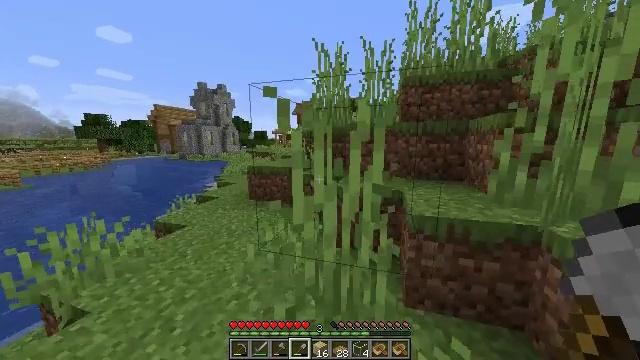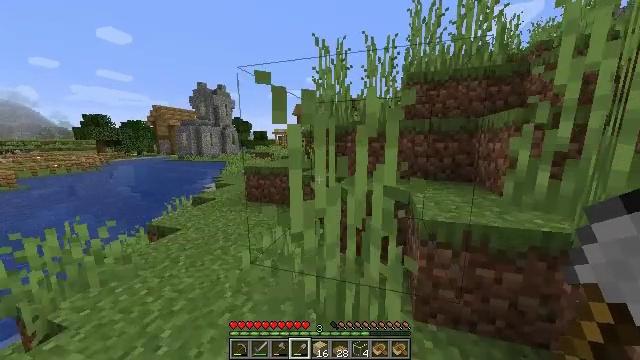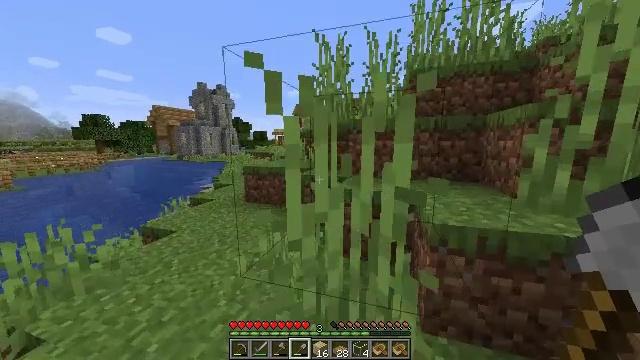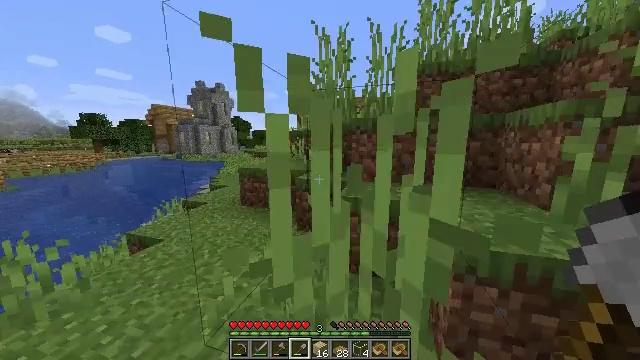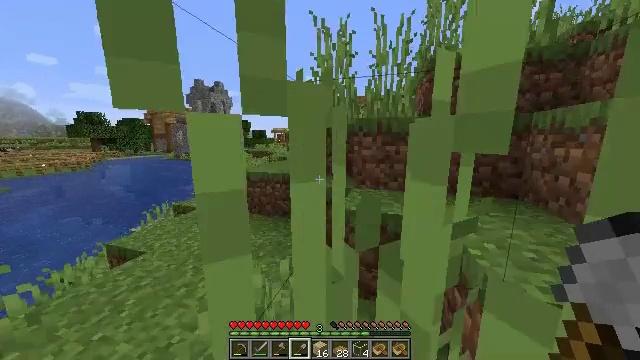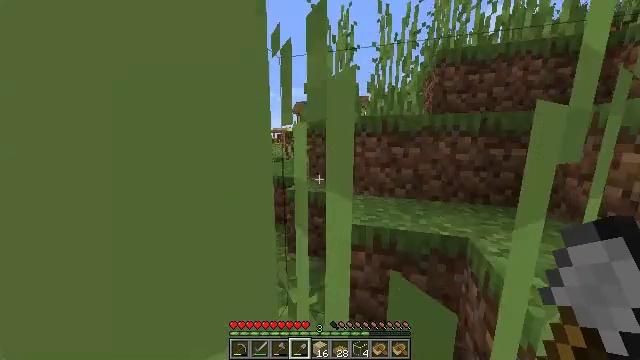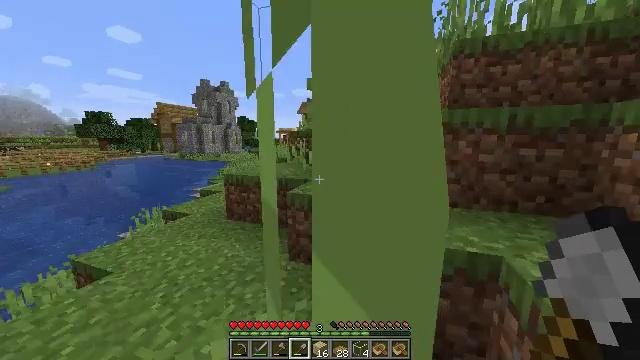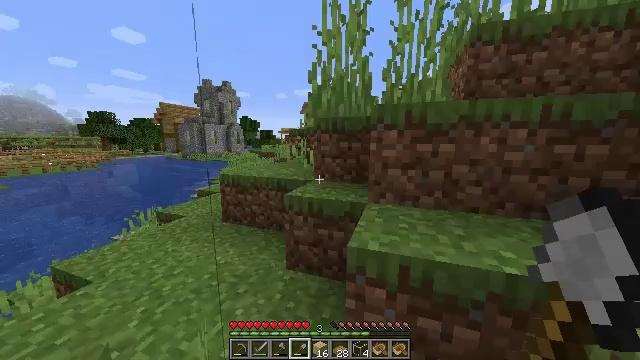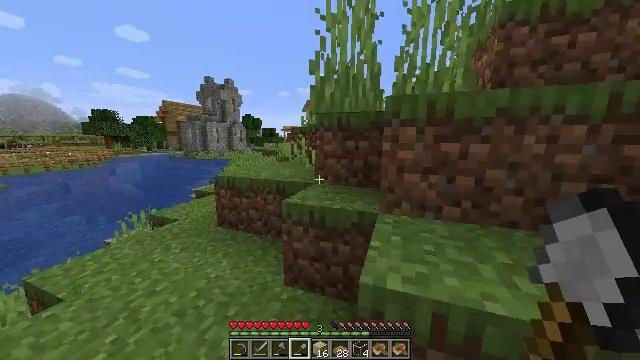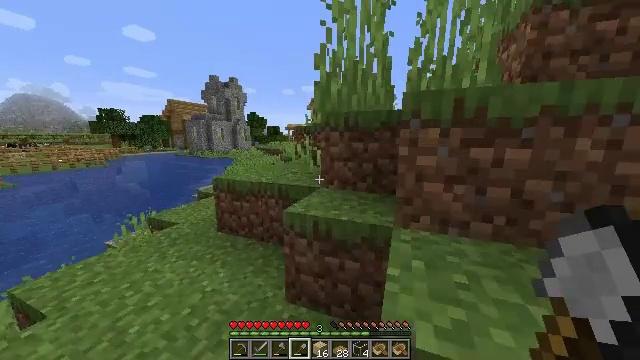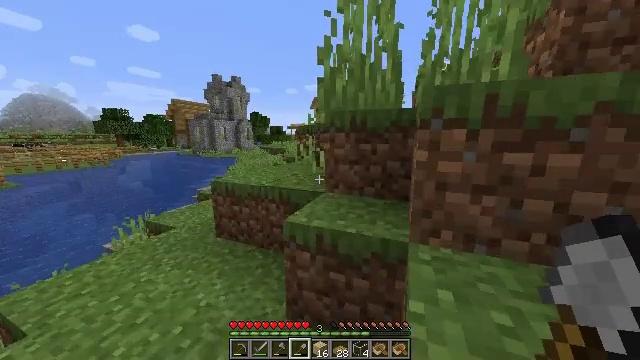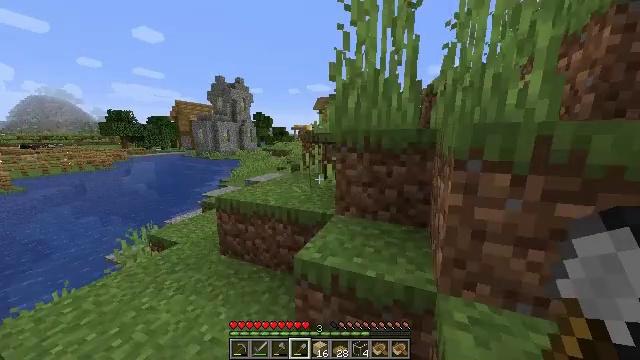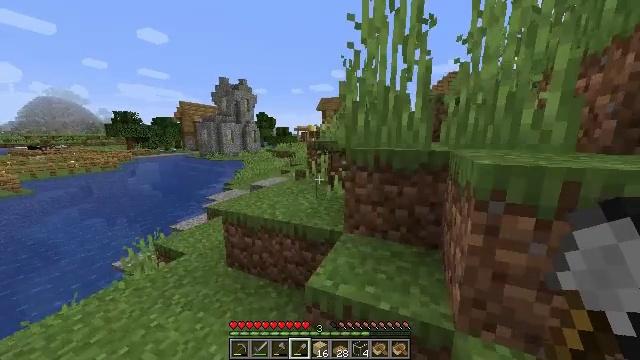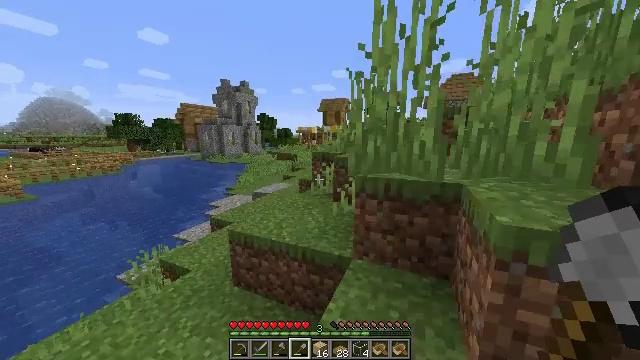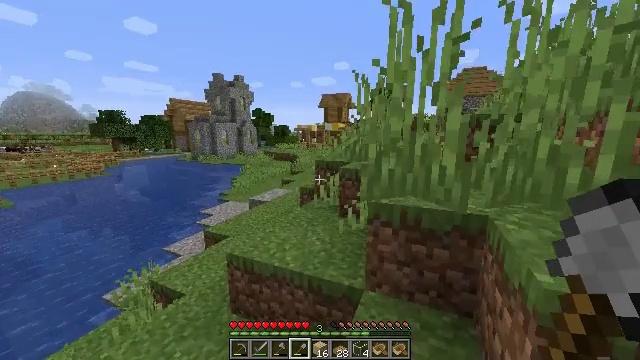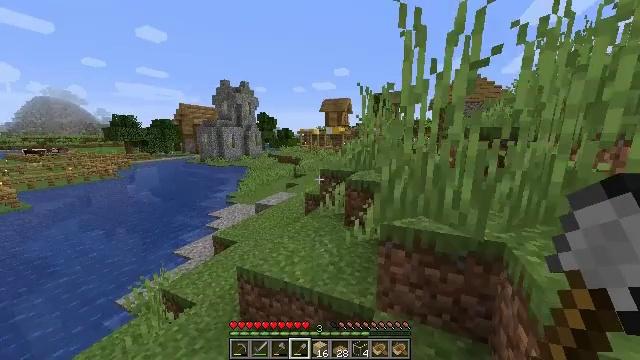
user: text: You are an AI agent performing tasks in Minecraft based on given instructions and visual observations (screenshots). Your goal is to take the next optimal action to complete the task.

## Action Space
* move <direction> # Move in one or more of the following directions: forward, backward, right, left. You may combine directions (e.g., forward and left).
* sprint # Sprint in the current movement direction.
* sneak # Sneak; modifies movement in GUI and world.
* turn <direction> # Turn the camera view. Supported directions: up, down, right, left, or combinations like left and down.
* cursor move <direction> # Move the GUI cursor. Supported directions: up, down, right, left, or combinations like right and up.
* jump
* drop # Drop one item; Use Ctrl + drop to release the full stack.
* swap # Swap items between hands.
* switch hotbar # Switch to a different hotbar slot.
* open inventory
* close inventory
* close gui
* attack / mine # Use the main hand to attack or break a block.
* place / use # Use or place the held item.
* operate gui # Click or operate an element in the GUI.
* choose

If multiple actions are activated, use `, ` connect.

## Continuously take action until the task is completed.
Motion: motion action
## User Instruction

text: Gather some oak planks.
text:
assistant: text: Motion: move forward, sprint
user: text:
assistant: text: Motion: move forward, sprint
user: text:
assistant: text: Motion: move forward, sprint
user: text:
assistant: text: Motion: move forward, sprint
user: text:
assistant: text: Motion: move forward, sprint
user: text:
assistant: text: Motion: move forward, sprint, turn left
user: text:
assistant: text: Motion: move forward, sprint
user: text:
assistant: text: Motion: move forward, sprint
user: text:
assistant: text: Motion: move forward, sprint, turn left
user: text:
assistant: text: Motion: move forward, sprint
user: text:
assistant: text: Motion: move forward, sprint, jump
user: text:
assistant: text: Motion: move forward, sprint, jump
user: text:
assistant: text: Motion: move forward, sprint, jump
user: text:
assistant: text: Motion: move forward, sprint, jump
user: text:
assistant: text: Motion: move forward, sprint, jump
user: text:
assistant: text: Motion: move forward, sprint, jump
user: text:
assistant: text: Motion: move forward, sprint
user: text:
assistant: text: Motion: move forward, sprint
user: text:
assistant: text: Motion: move forward, sprint
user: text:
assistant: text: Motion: move forward, sprint
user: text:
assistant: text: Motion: move forward, sprint
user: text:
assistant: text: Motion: move forward, sprint
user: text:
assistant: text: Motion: move forward, sprint
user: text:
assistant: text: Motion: move forward, sprint
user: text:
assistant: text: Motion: move forward, sprint
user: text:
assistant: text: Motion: move forward, sprint
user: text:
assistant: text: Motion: move forward, sprint
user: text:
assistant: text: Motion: move forward, sprint
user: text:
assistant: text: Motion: move forward, sprint, jump
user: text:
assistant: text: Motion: move forward, sprint, jump